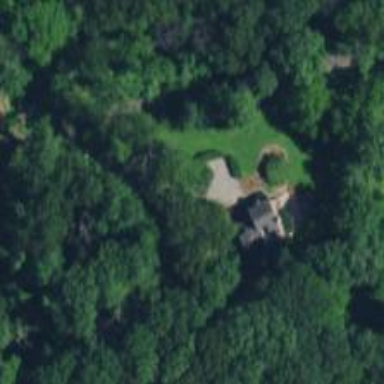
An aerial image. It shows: Driveway.